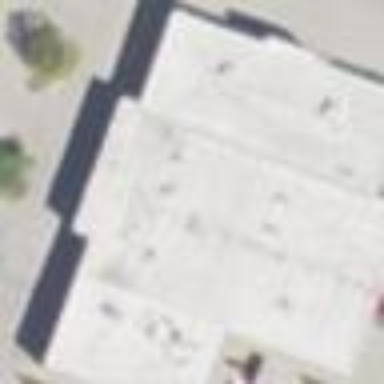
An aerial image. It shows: Retail building.